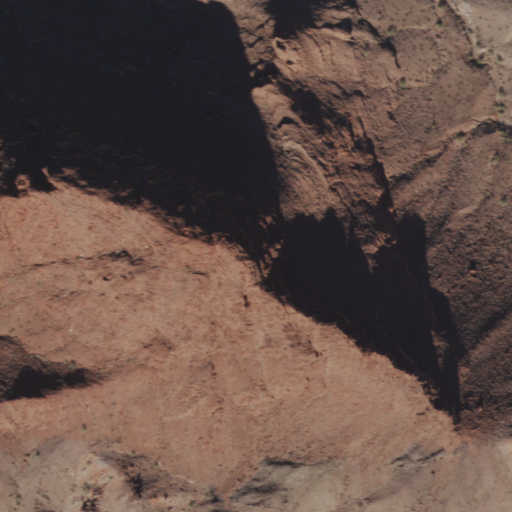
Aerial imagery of mountain in Arizona named Red Mountain containing only shrub